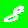
Digit: 8